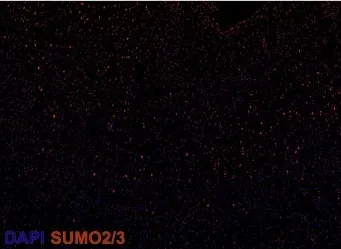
Composite wide-field fluorescent multiplex immunohistochemistry (mIHC) images (yellow, SUMO1; red, SUMO2/3; blue, DAPI,). (C) Ipsilateral, SUMO2/3.
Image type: pathology (immunostaining)